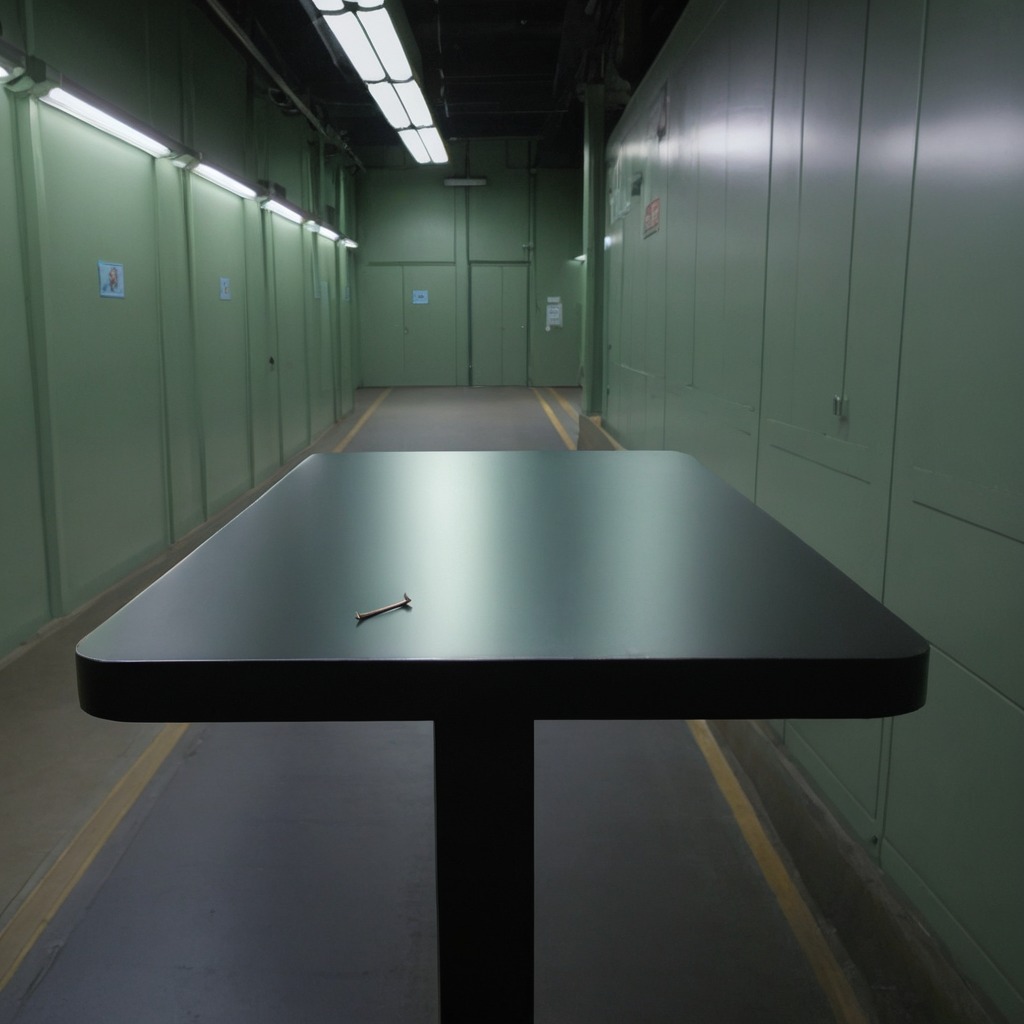
An iron nail is lying on a clean empty table in a railway signal maintenance room lit by harsh overhead fluorescents photorealistic surface textures crisp shadows high dynamic range